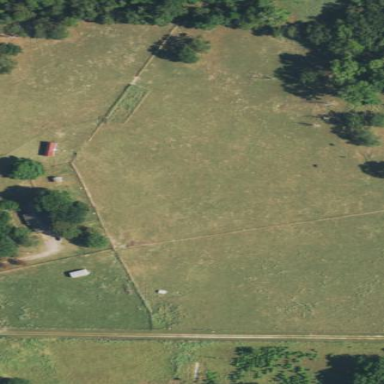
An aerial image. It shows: Pasture covered in meadow.